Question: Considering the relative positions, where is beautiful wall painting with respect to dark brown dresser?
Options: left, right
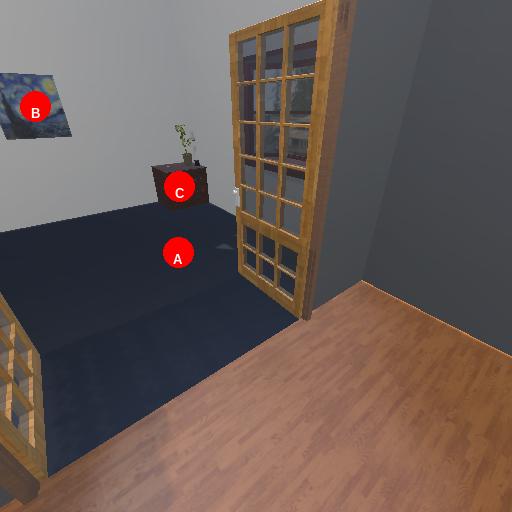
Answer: left